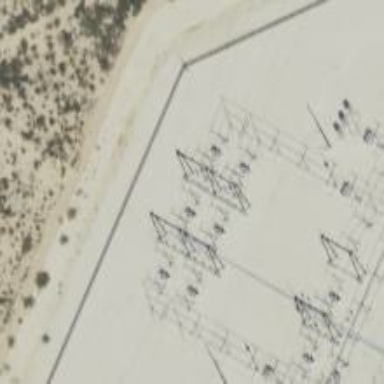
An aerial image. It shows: Switch for power supply.